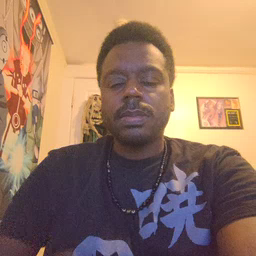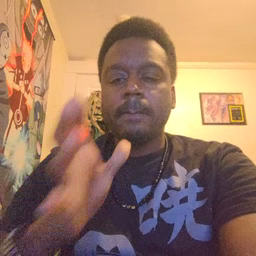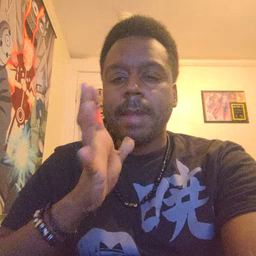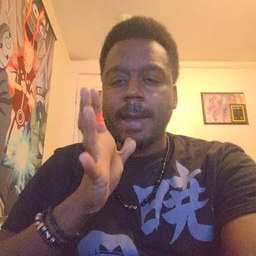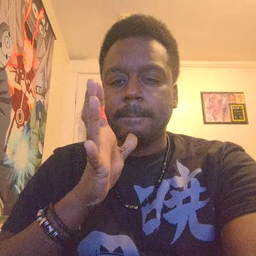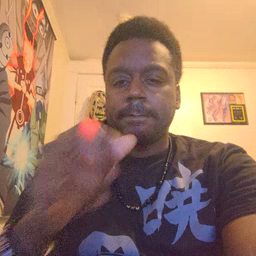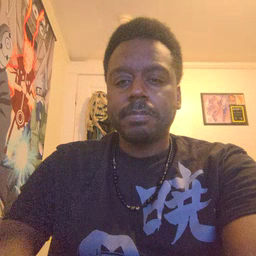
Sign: mom